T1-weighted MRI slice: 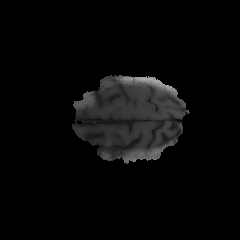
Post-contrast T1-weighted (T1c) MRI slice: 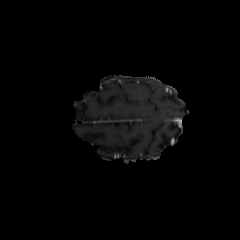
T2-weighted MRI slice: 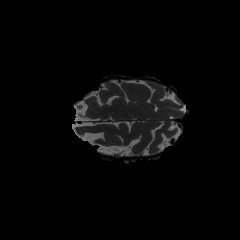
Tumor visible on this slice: no